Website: ulta-beauty
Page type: delivery-shipping
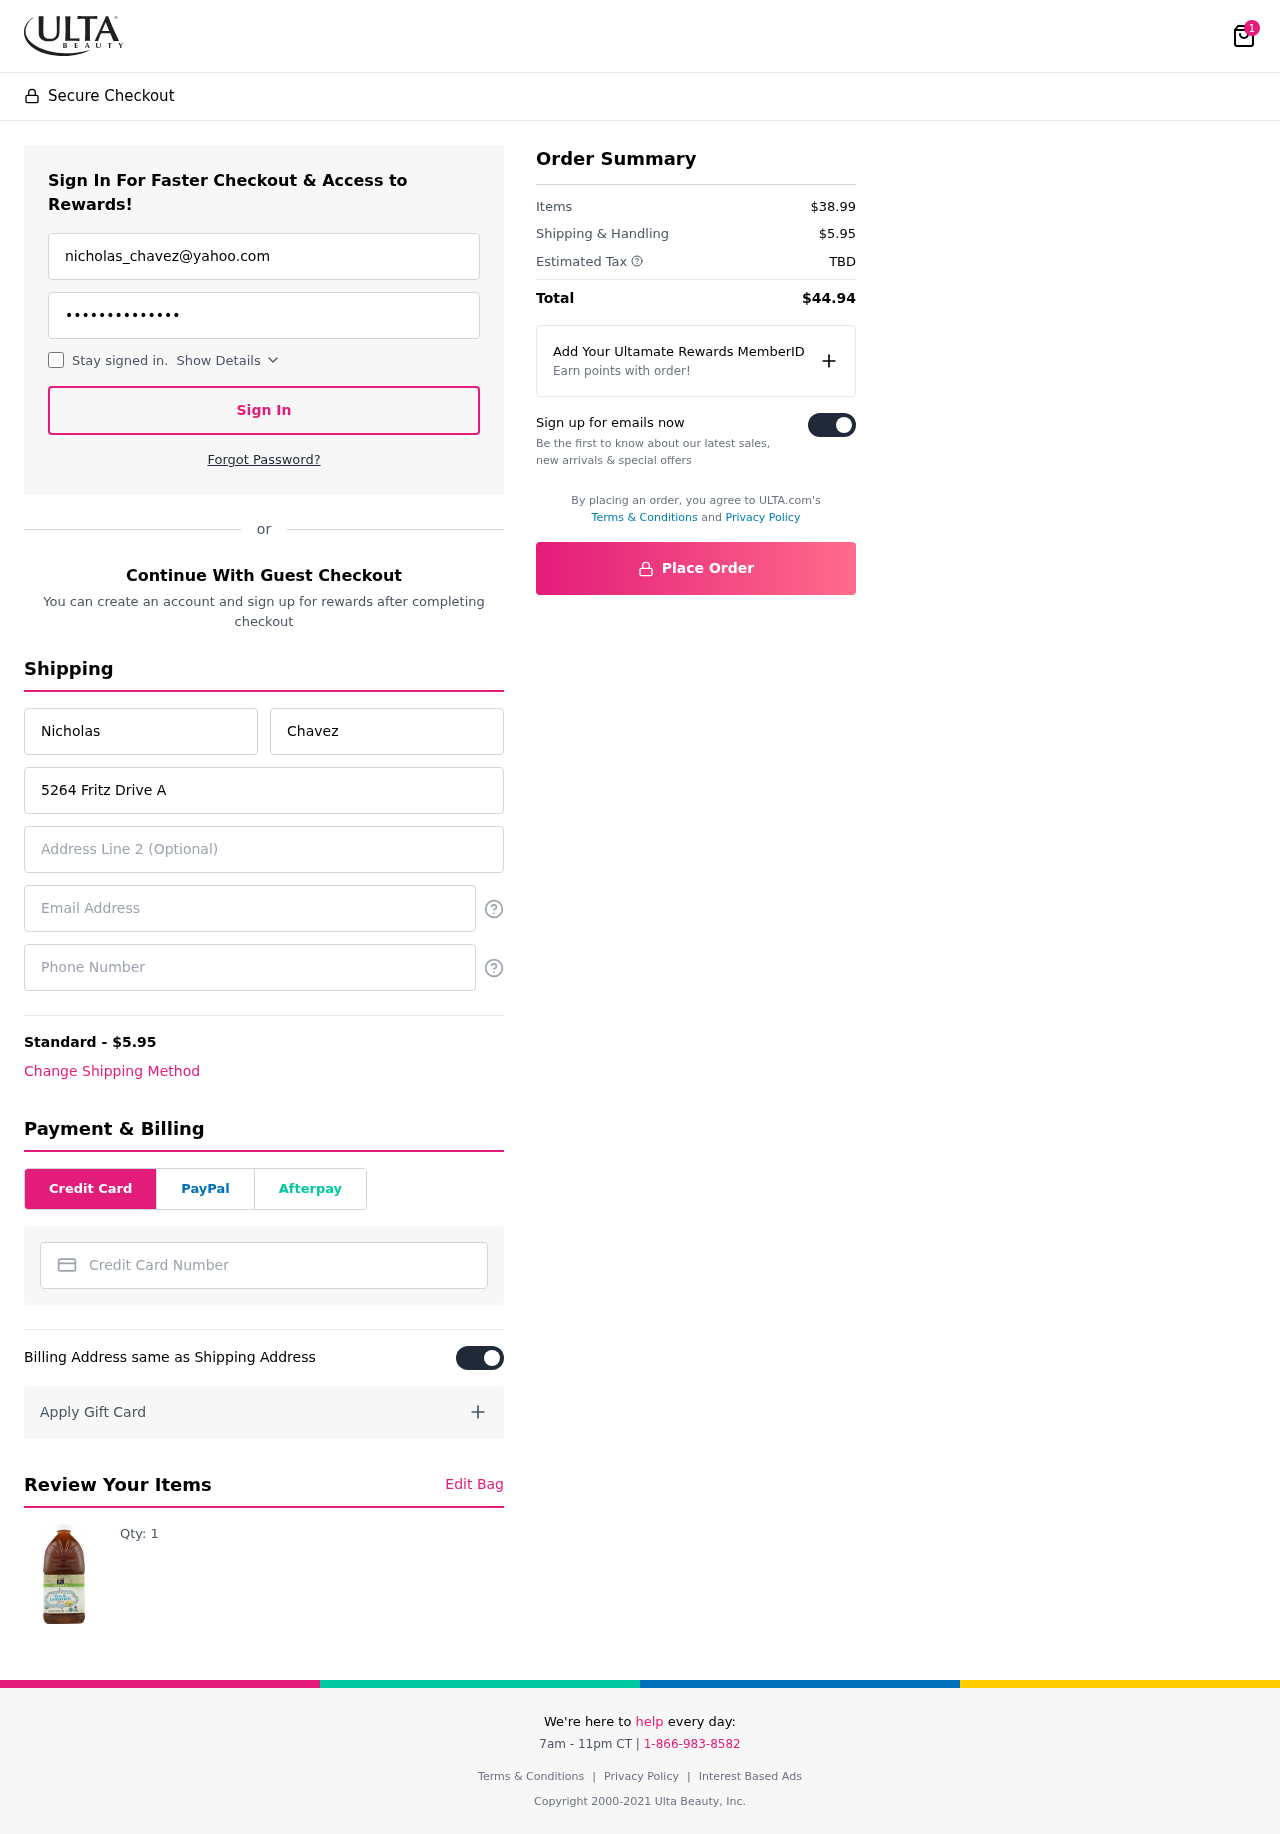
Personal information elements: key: PII_CARD_NUMBER
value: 4638 6630 9715 2034
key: PII_EMAIL
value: nicholas_chavez@yahoo.com
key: PII_EMAIL2
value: nicholas_chavez@yahoo.com
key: PII_FIRSTNAME
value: Nicholas
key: PII_LASTNAME
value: Chavez
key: PII_PHONE
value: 5798239329
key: PII_STREET
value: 5264 Fritz Drive Apt. 506
Product elements: key: PRODUCT1_QUANTITY
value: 1
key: PRODUCT1
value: Qty: 1
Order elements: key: ORDER_NUM_ITEMS
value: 1
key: ORDER_SHIPPING_COST
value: $5.95
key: ORDER_SUBTOTAL
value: $38.99
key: ORDER_TAX
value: TBD
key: ORDER_TOTAL
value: $44.94